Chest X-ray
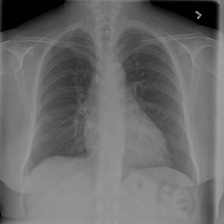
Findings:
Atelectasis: negative
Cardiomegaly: negative
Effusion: negative
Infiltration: negative
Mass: negative
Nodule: negative
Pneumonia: negative
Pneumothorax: negative
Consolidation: negative
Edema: negative
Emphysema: negative
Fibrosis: negative
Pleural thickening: negative
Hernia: negative